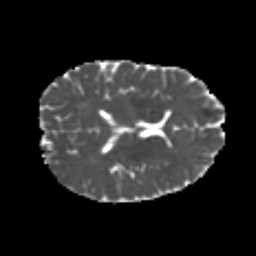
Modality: MD
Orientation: axial
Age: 23
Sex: female
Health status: healthy
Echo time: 0.074 s